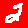
Digit: 2